Field crop: maize
Growth stage: 2
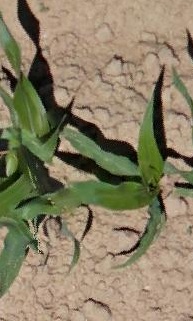
Species: maize